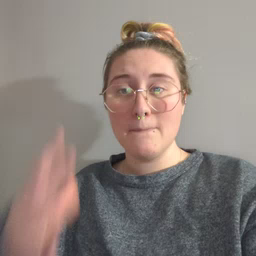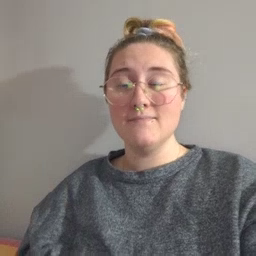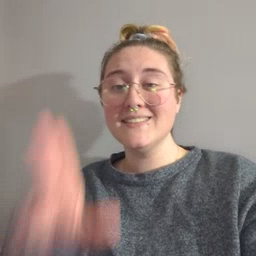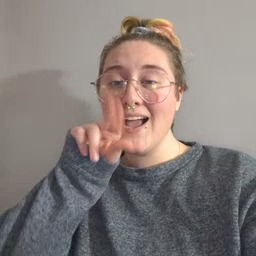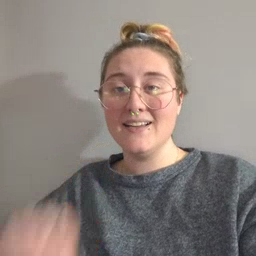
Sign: duck